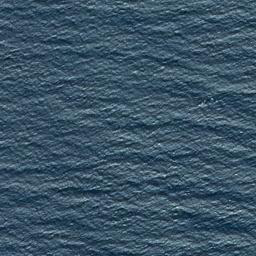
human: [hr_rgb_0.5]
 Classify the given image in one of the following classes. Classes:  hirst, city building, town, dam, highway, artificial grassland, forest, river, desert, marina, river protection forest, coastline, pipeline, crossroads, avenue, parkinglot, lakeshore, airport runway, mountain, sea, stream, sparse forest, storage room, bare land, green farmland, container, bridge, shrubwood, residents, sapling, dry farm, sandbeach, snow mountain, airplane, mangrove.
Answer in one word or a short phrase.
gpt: sea